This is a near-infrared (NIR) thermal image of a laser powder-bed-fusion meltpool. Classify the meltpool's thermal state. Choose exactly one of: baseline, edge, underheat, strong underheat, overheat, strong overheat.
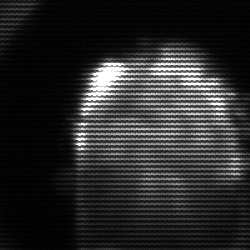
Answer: baseline